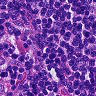
Metastatic tissue present: no